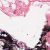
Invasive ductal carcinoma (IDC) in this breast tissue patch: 0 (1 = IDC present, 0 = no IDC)